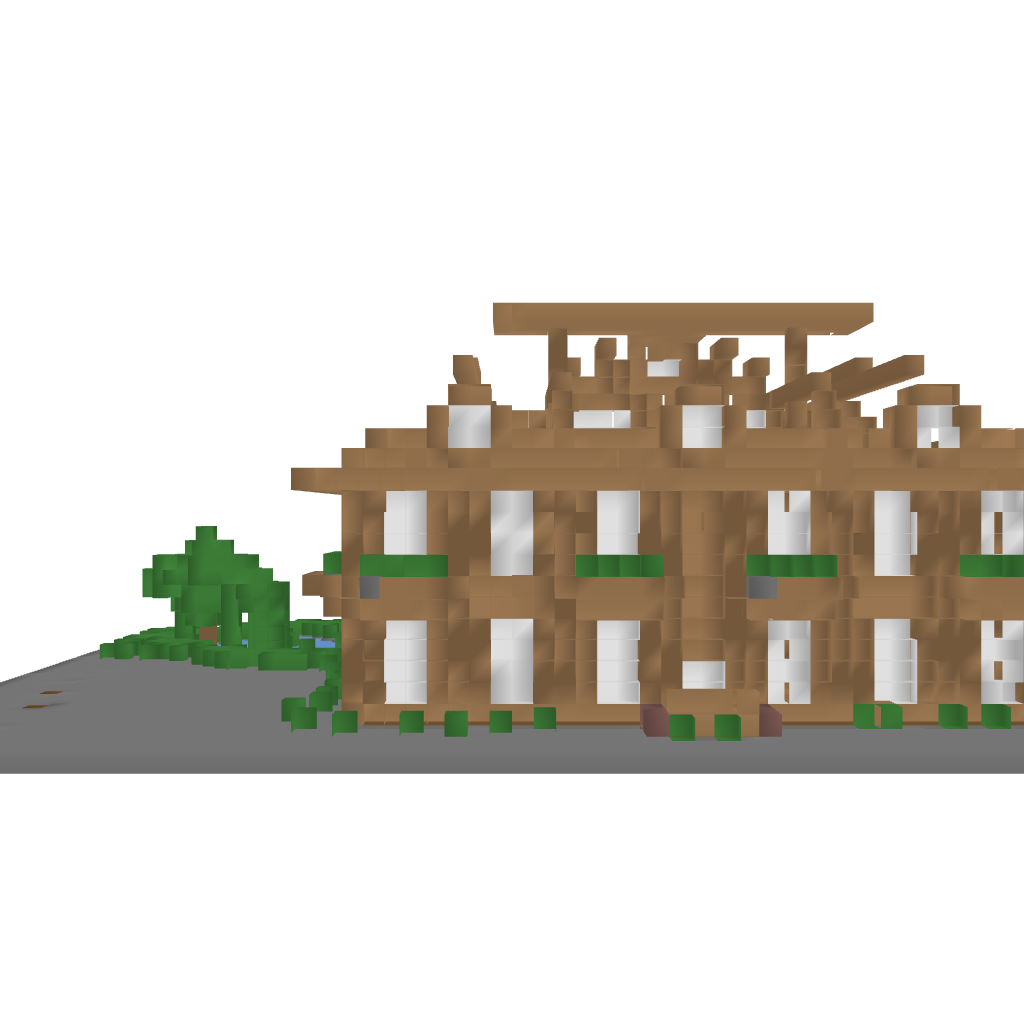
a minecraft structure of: My House good quality